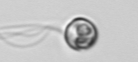
Label: flagellate_morphotype1